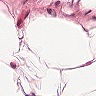
Metastatic tissue present: no